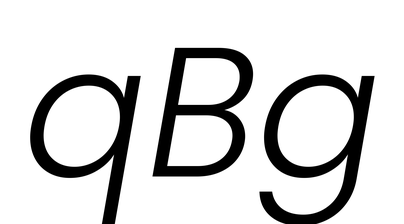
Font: Poppins-LightItalic